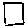
Label: square